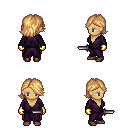
a pixel art fantasy rpg character, female body template, human, tanned skin, purple robe, red pants, light blonde swoop hairstyle, gold gloves, maroon shoes, dagger, four views (front, back, left, right), 2x2 character sprite sheet, small pixel art, hard edges, no anti-aliasing